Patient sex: M
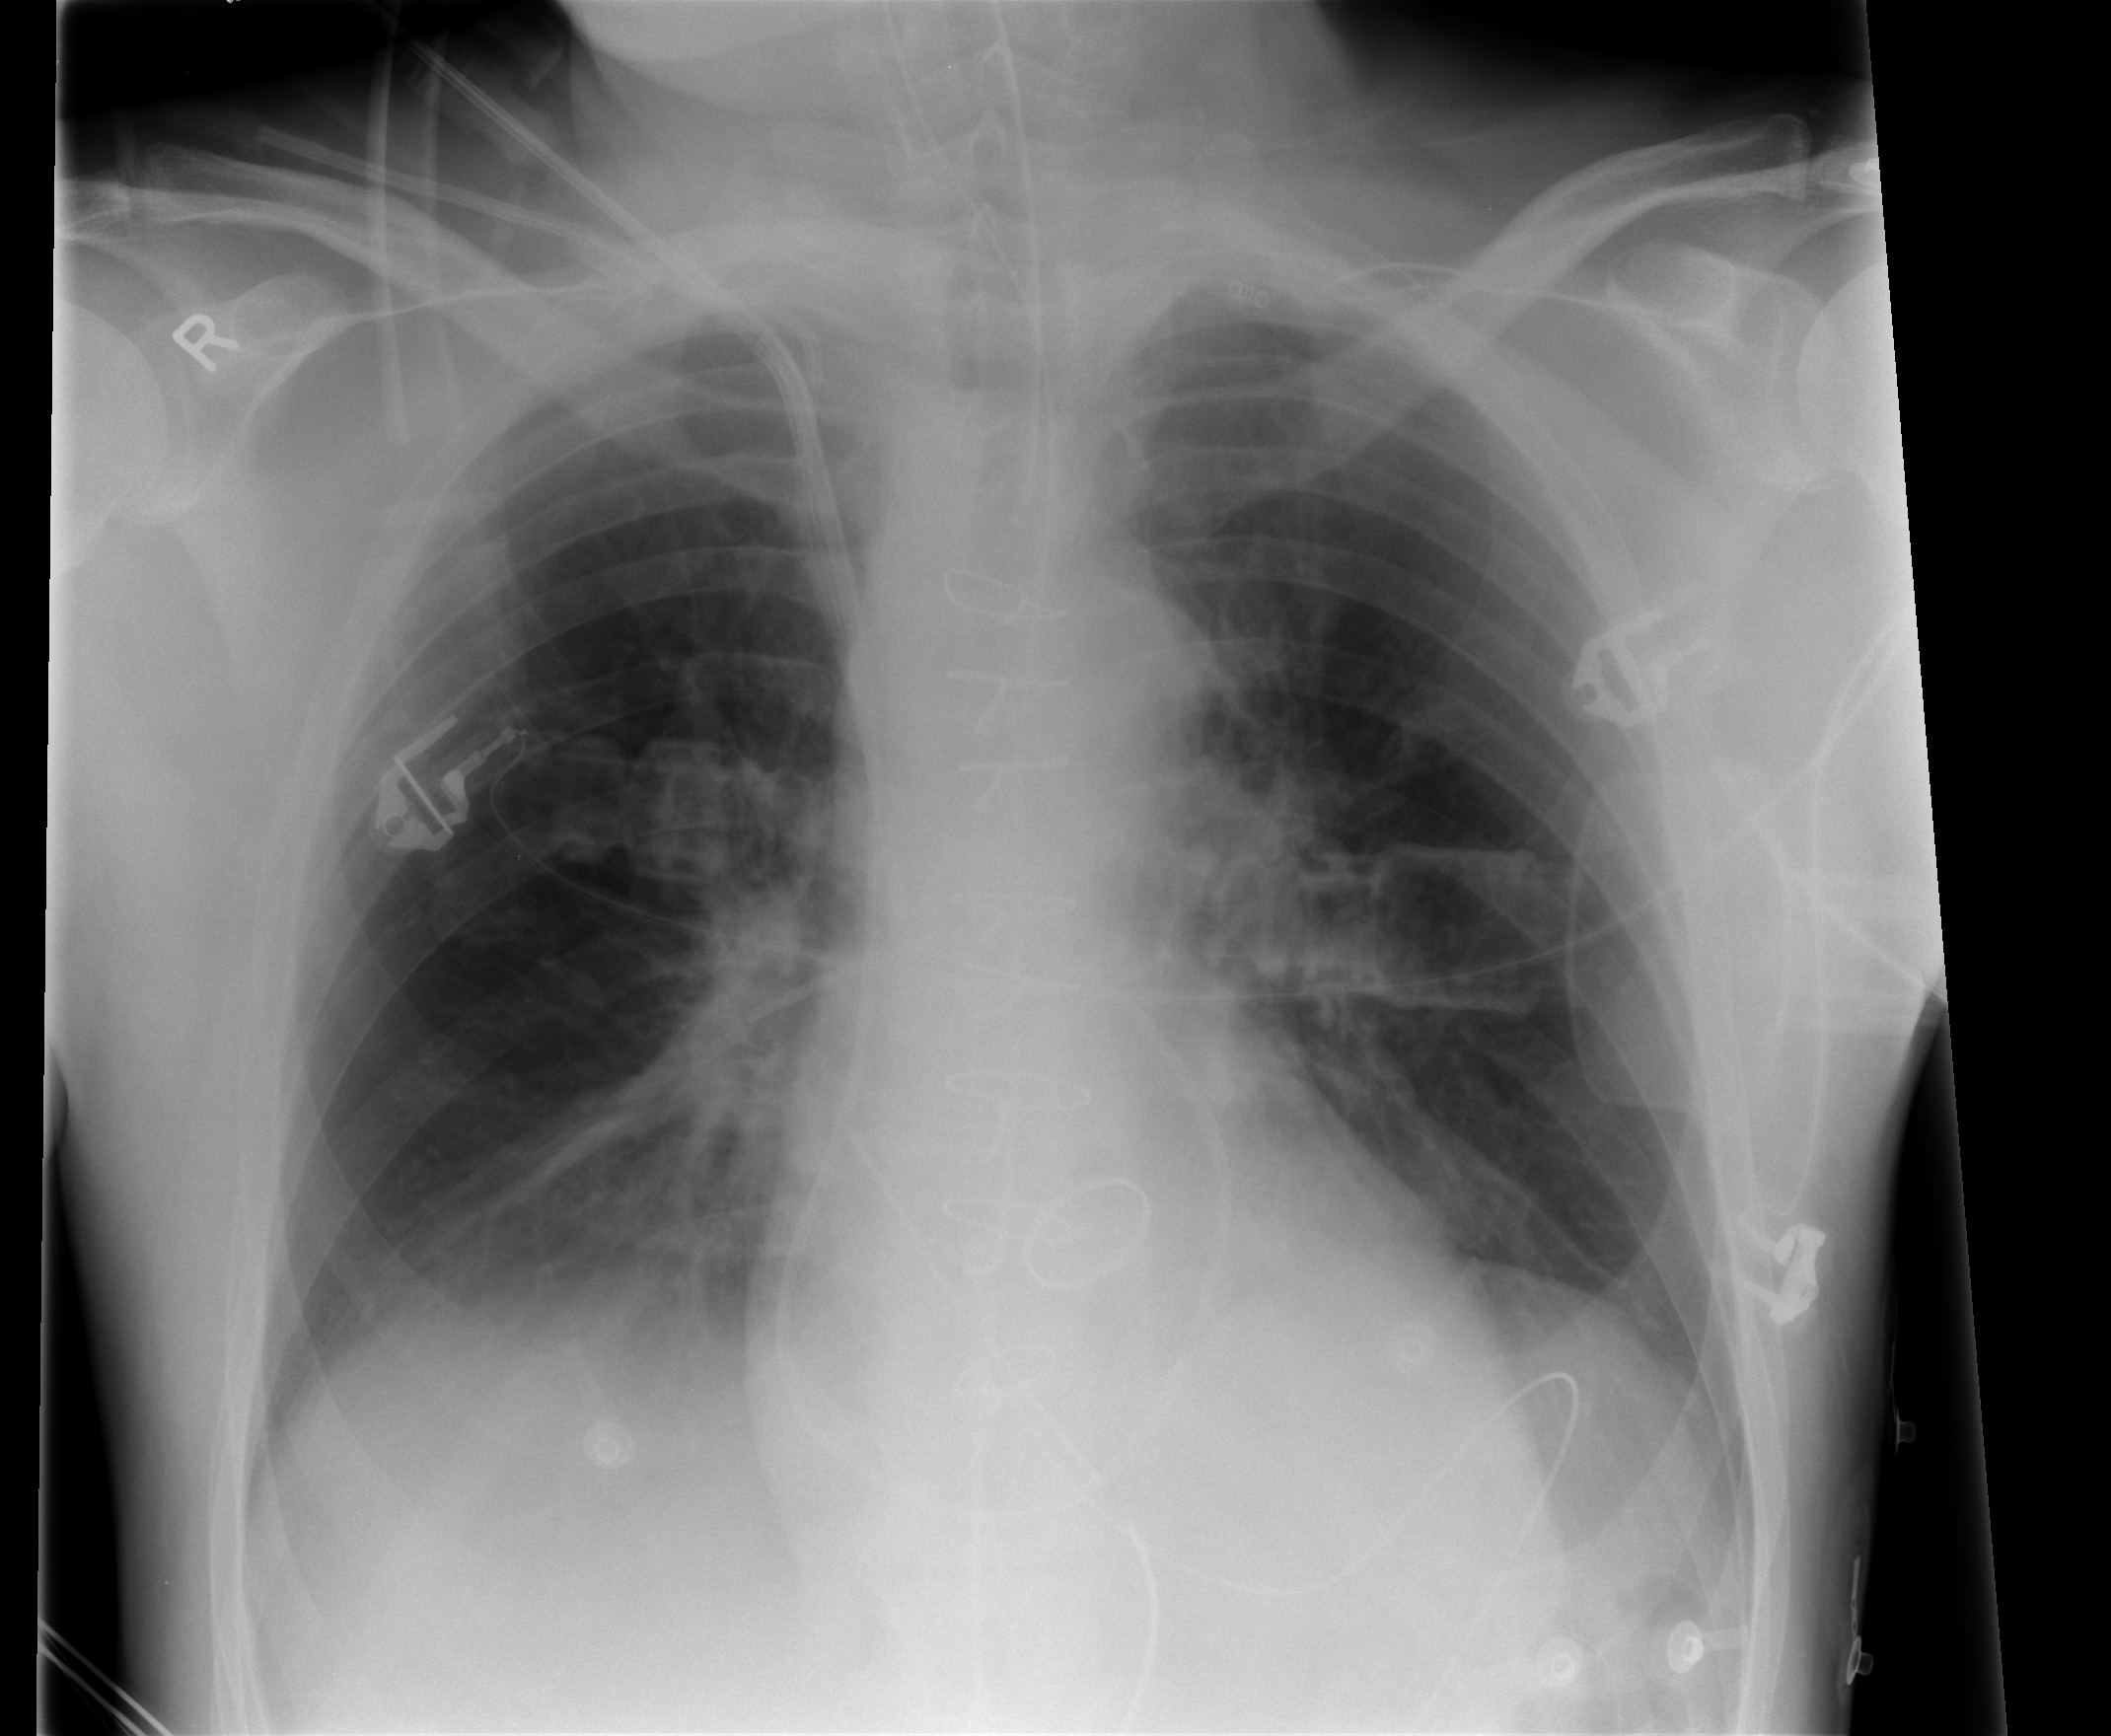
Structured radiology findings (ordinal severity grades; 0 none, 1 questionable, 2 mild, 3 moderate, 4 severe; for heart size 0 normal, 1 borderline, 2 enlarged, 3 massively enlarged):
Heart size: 1
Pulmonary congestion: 2
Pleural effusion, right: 2
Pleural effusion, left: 2
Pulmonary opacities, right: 0
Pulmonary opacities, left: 0
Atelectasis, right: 2
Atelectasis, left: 2